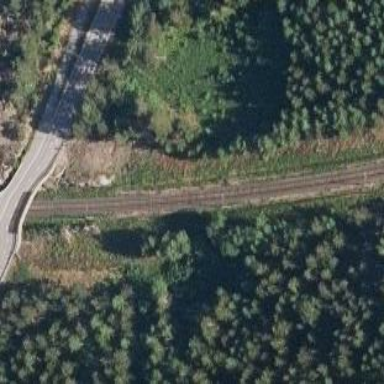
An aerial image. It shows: Railway with continuous electrified contact line.